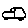
Label: car